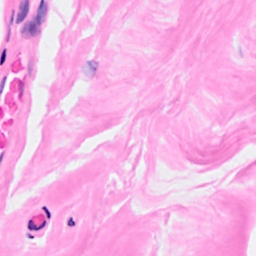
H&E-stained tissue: Breast